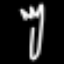
Label: fork